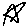
Label: star